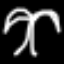
Label: palm tree